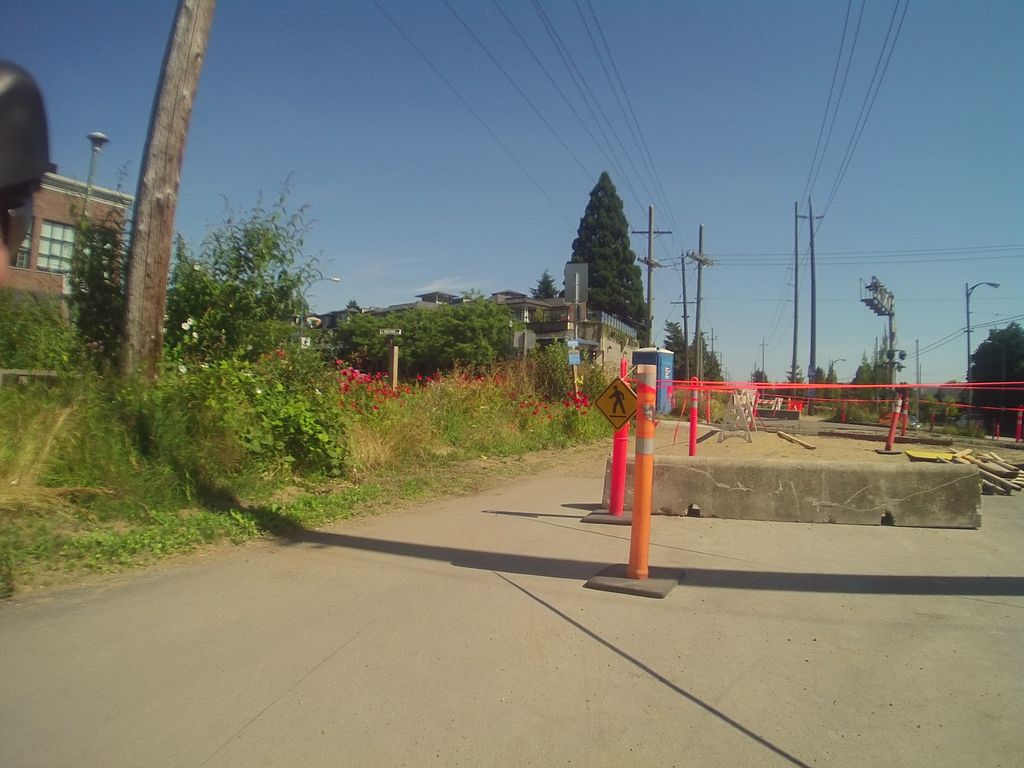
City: vancouver